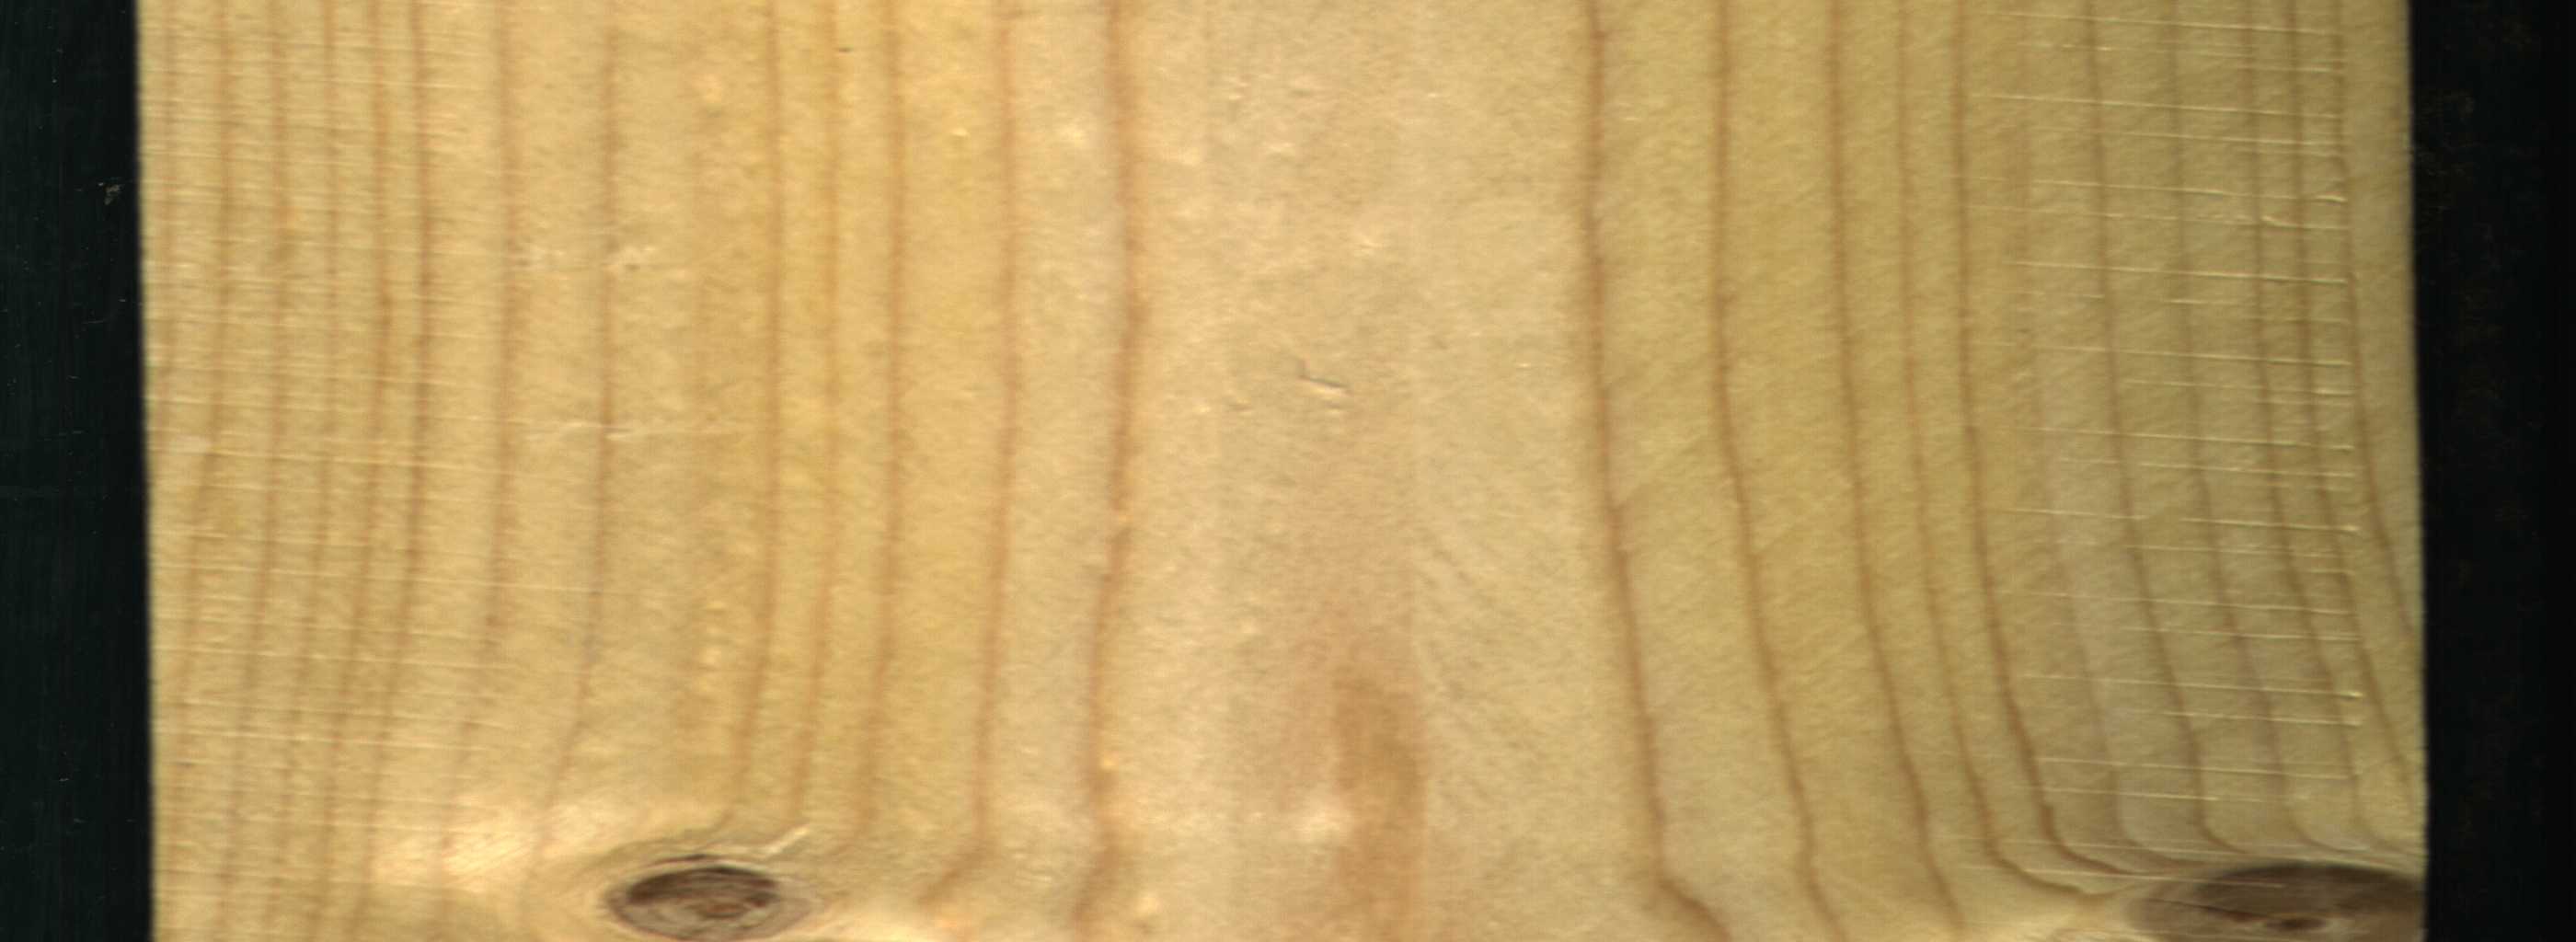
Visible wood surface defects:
Live_Knot
Live_Knot